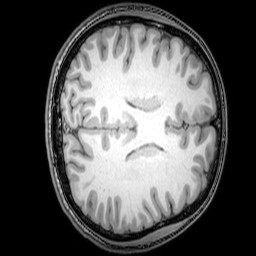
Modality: T1w
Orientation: axial
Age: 24
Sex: male
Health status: healthy
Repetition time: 0.081 s
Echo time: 0.037 s